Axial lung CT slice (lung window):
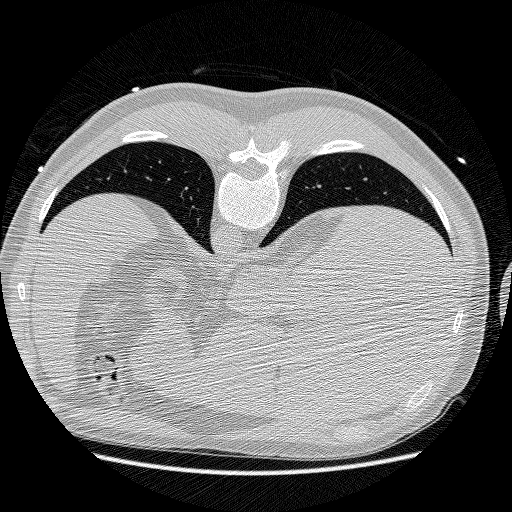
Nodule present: no